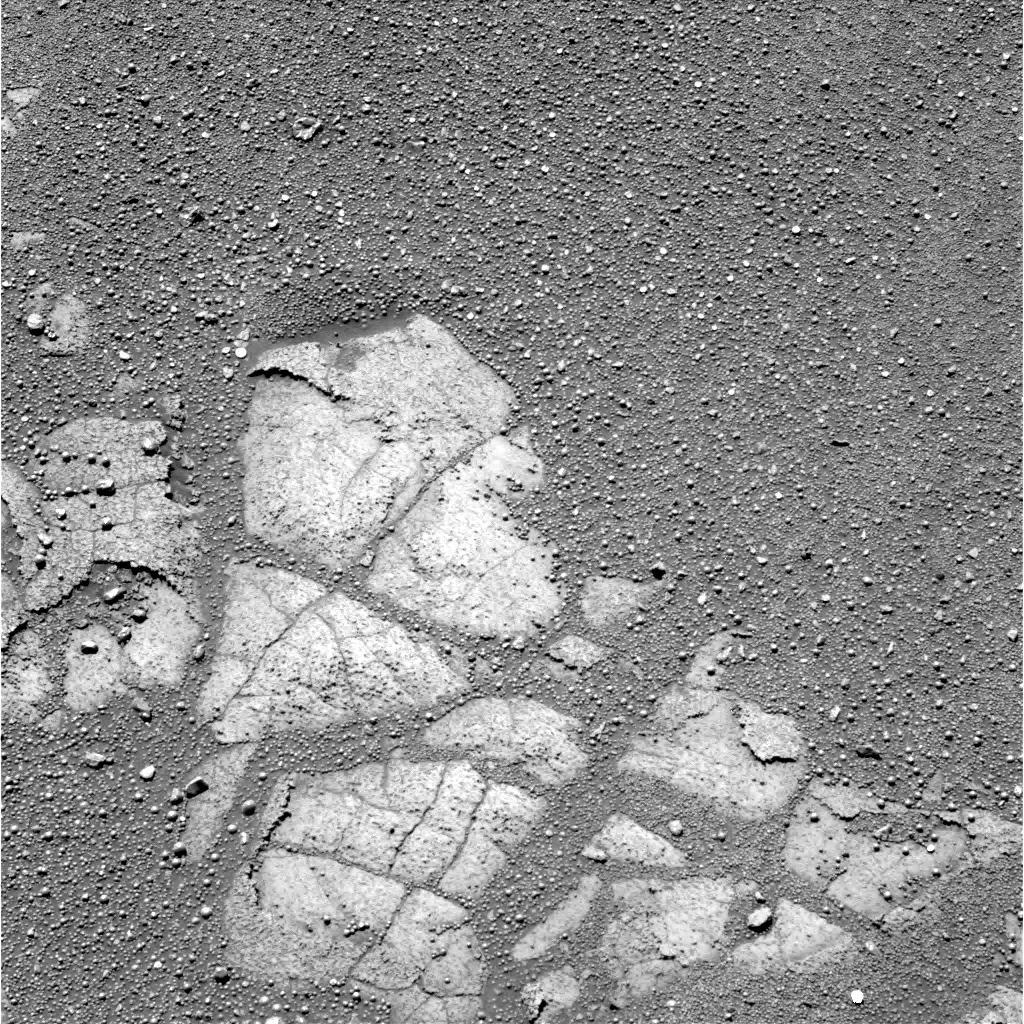
Terrain classes present: Bedrock, Gravel / Sand / Soil, Rock, Shadow